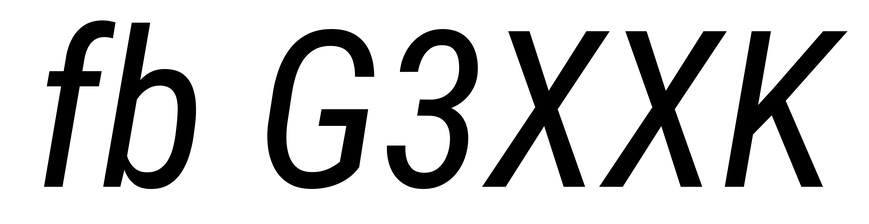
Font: Roboto-Italic_Condensed_Italic